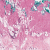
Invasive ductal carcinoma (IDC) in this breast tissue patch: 0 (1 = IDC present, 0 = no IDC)